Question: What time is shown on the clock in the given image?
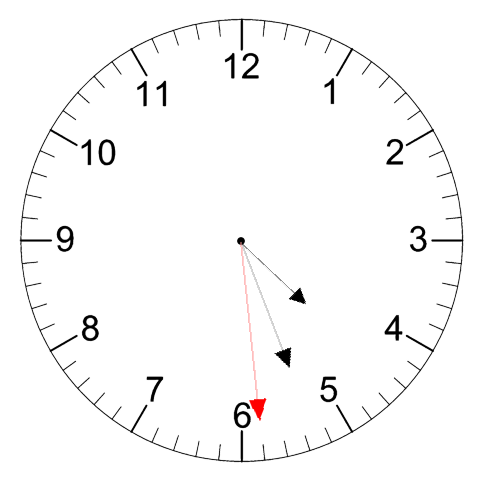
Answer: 04:26:29